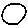
Label: circle